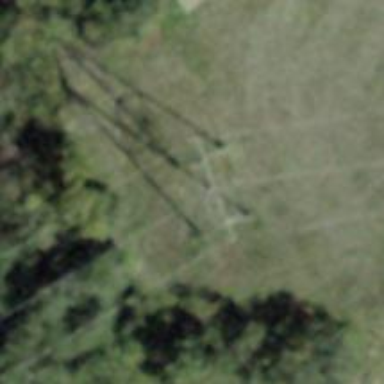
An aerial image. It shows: Power pole of the crossing tower type.